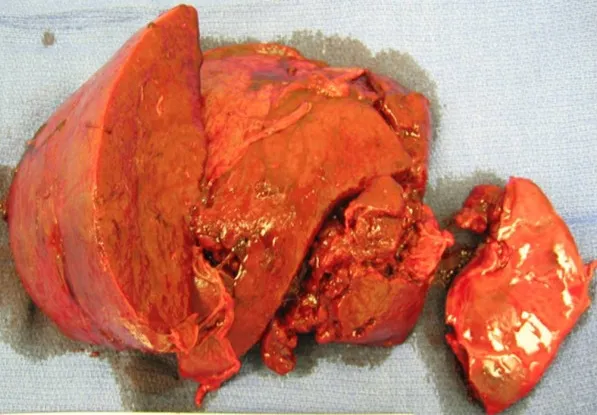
Gross spleen. The grossly enlarged spleen cut along the short axis with no evidence of abscess formation.
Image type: medical_photograph (other_medical_photograph)